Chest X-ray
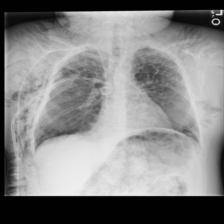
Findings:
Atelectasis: negative
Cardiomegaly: negative
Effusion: negative
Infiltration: negative
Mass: negative
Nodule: negative
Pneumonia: negative
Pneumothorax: positive
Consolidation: negative
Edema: negative
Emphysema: negative
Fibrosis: negative
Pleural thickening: negative
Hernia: negative